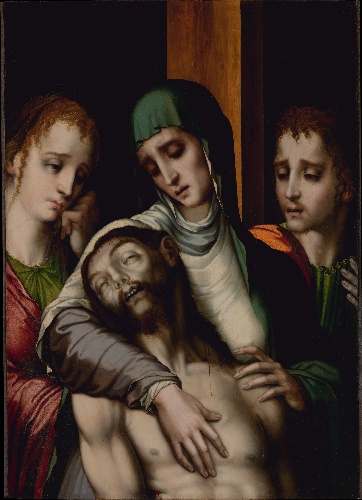
Title: The Lamentation
Artist: Luis de Morales
Artist bio: Spanish, Plasencia (?) 1510/11–1586 Alcántara
Date: ca. 1560
Object type: Painting
Classification: Paintings
Medium: Oil on walnut
Dimensions: 35 × 24 5/8 in. (89 × 62.5 cm)
Department: European Paintings
Credit line: Purchase, Alejandro Santo Domingo and Annette de la Renta Gifts; Bequests of George D. Pratt and of Annette B. McFadden, and Gifts of Estate of George Quackenbush, in his memory, of Dr. and Mrs. Max A. Goldzieher, of Francis Neilson, of Dr. Foo Chu and Dr. Marguerite Hainje-Chu, of Mr. and Mrs. Harold H. Burns, and of Mr. and Mrs. Joshua Logan, and other gifts and bequests, by exchange; Victor Wilbour Fund; and Hester Diamond Gift, 2015
Accession year: 2015
Repository: Metropolitan Museum of Art, New York, NY
Tags: Men|Women|Lamentation|Mary Magdalene|Saint John the Evangelist|Christ|Virgin Mary